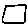
Label: square